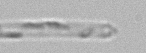
Label: Cerataulina_pelagica